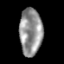
Tissue: lung
Cell type: Myeloid cells
Senescence score: 0.206
Nuclear area (px): 1050
Mean DAPI intensity: 146.808